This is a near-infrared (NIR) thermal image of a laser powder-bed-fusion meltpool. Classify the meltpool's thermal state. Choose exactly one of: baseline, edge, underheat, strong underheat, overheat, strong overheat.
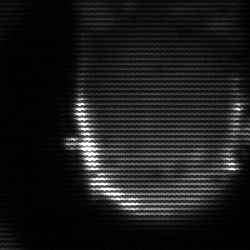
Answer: baseline